Field crop: maize
Growth stage: 2
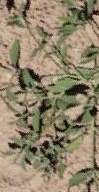
Species: atriplex